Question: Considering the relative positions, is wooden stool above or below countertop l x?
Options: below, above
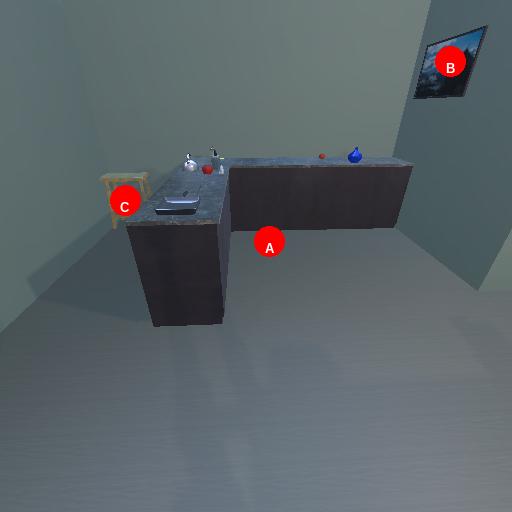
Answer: below